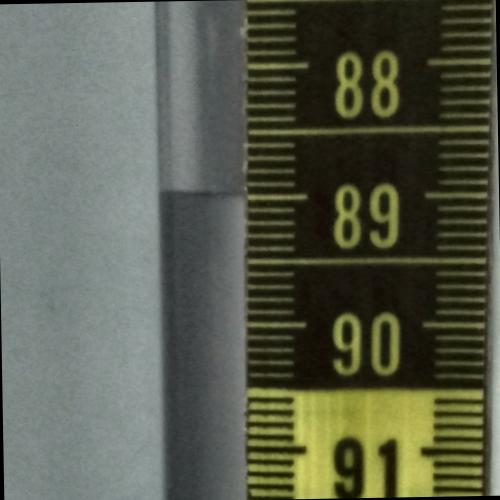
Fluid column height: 89.0 cm